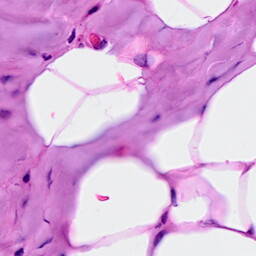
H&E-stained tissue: Breast